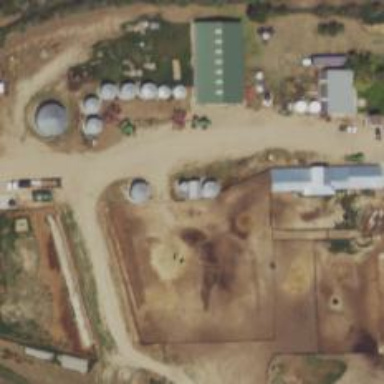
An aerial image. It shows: Silo.